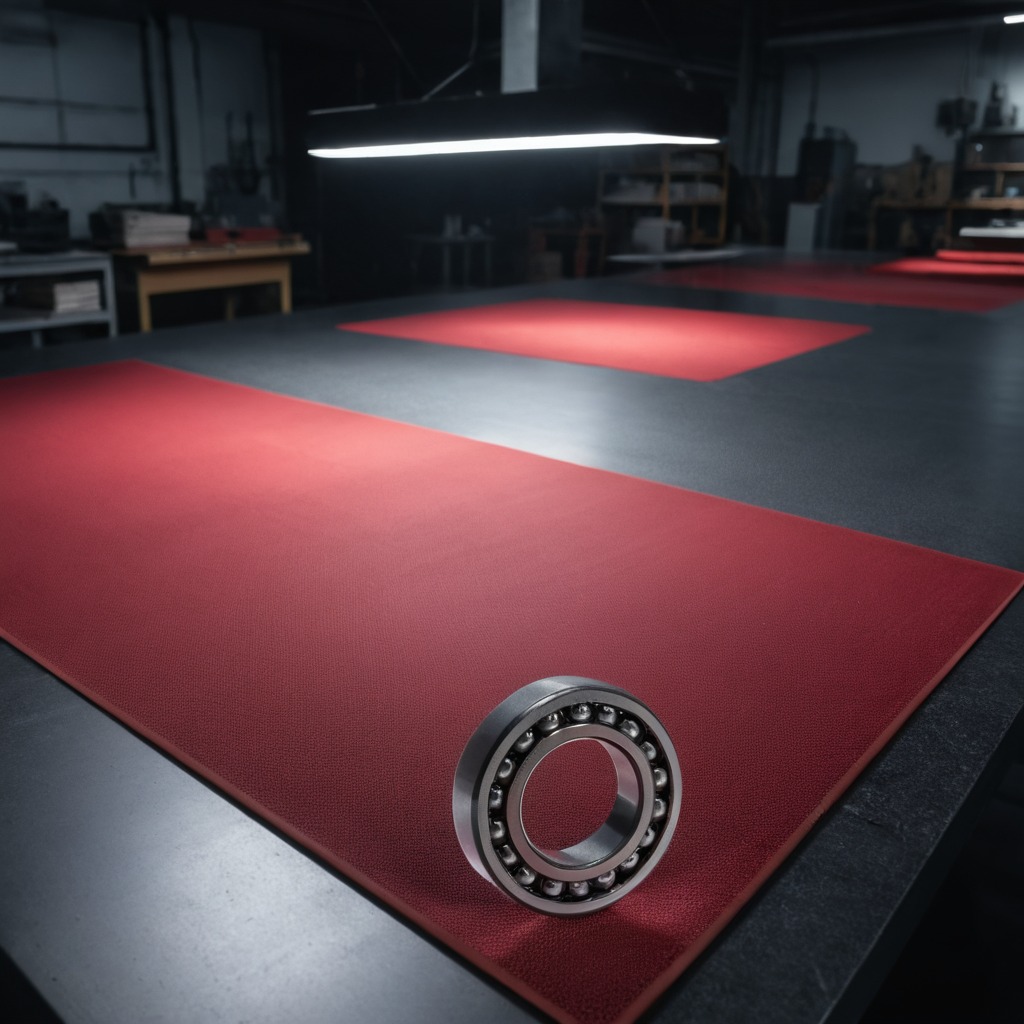
A metal ball bearing lies on the clean granite tabletop covered with a red rubber mat inside a workshop at night dim ambient light soft shadows worn but beneath the mat